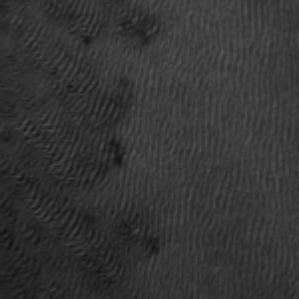
Label: frost